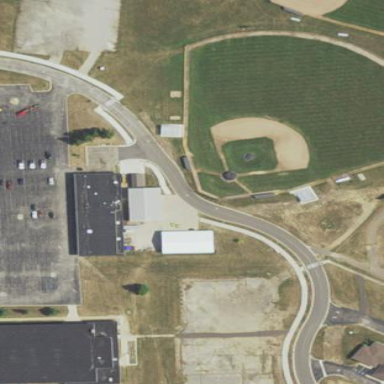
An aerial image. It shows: Baseball pitch for leisure land activities.